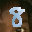
Label: 8